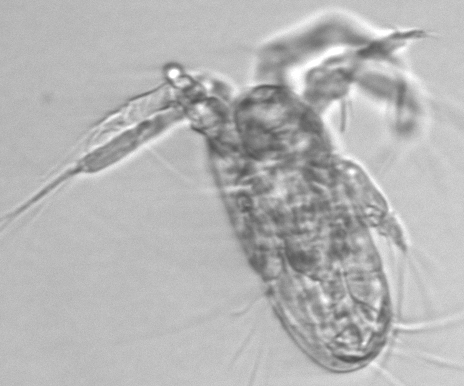
Label: Copepod_nauplii